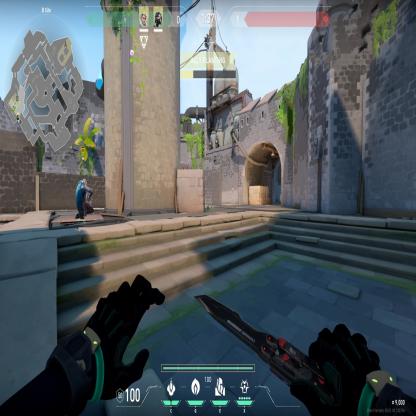
Label: teammate